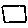
Label: square